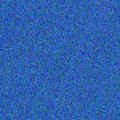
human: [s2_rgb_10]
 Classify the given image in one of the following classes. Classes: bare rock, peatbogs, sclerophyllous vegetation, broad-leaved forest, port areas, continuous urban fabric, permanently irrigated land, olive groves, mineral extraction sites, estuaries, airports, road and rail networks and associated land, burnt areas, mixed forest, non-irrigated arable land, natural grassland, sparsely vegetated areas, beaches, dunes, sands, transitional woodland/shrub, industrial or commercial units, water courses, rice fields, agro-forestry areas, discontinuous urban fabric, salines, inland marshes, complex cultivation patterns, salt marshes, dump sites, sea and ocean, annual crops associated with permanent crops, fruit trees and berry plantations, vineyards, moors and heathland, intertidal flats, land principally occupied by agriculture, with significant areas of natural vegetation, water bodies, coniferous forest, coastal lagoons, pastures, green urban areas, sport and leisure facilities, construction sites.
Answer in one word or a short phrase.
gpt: sea and ocean